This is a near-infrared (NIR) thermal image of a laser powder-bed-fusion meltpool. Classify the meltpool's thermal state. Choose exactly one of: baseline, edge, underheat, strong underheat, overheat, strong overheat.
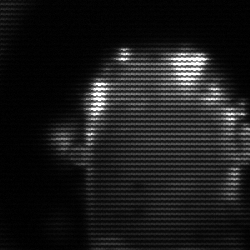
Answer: baseline